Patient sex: M
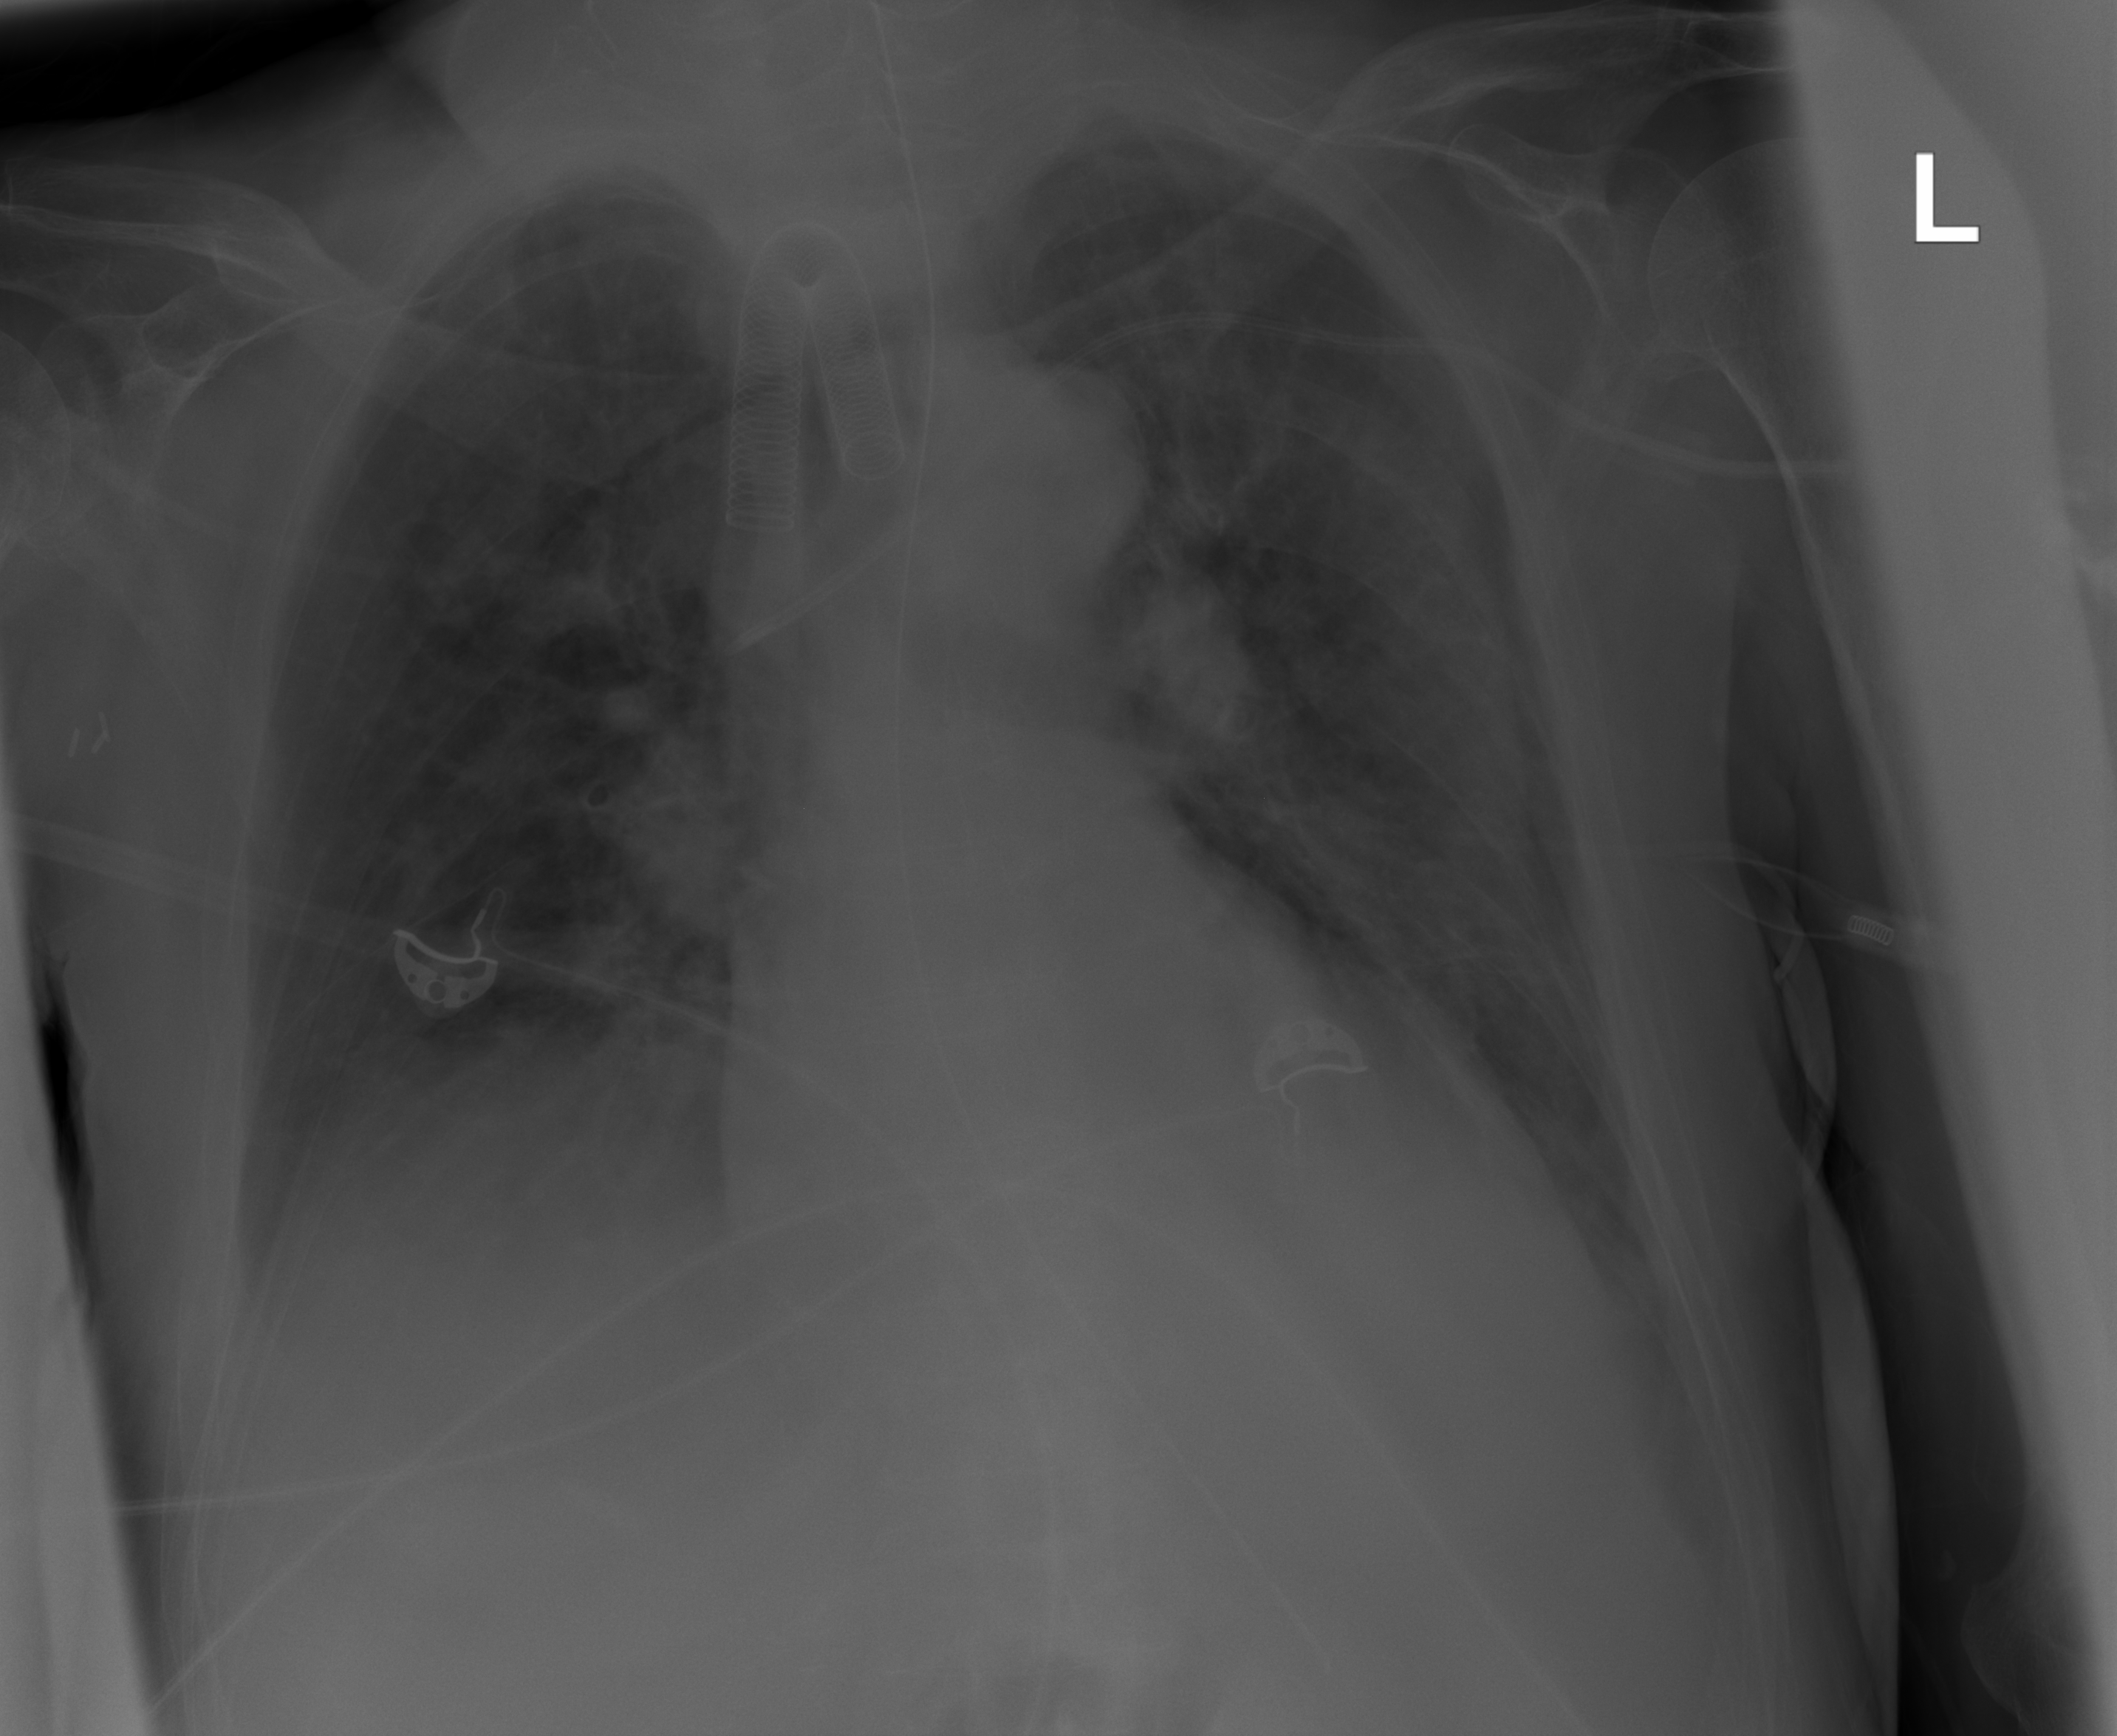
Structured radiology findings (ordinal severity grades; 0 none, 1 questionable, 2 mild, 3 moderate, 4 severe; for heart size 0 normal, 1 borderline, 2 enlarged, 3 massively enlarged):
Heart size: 2
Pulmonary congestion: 2
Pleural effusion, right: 2
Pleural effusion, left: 0
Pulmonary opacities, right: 0
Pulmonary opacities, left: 0
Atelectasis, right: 0
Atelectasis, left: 0